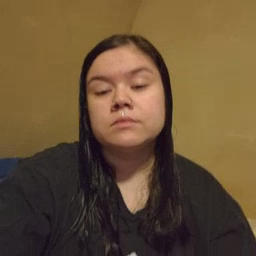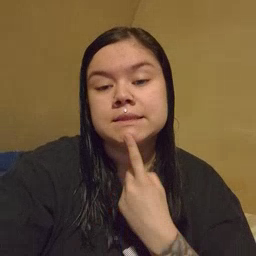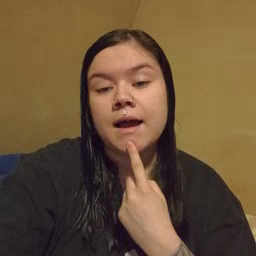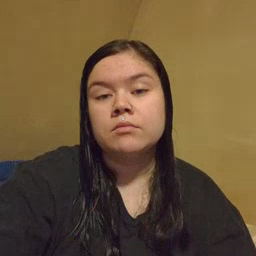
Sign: say